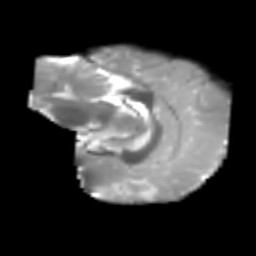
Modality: T2w
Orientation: sagittal
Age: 6
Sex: male
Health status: healthy